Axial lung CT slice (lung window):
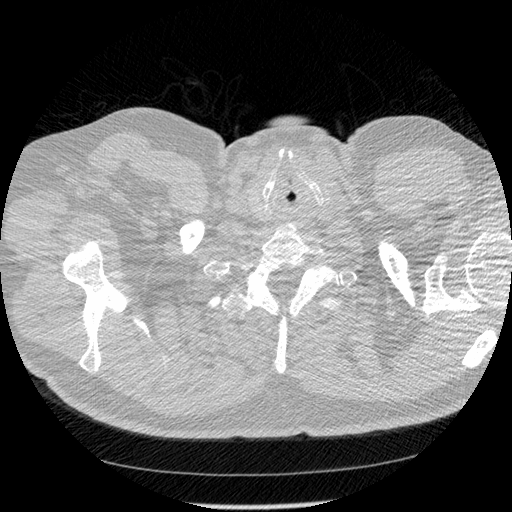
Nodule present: no